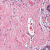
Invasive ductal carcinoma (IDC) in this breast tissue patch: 0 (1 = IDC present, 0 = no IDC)